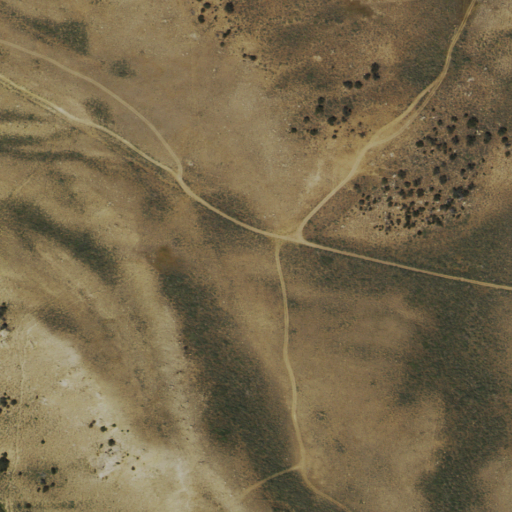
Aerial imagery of gap in Nevada named Jefferson Summit containing only shrub